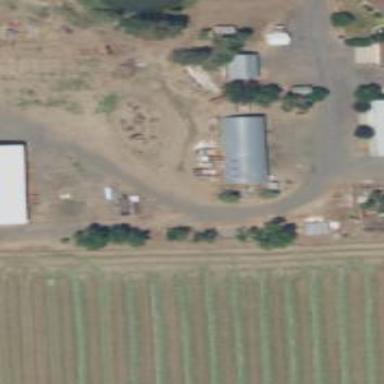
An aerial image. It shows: Farmyard area.